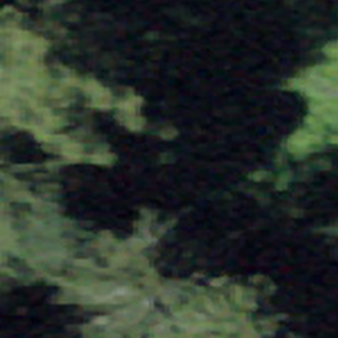
Label: other